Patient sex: M
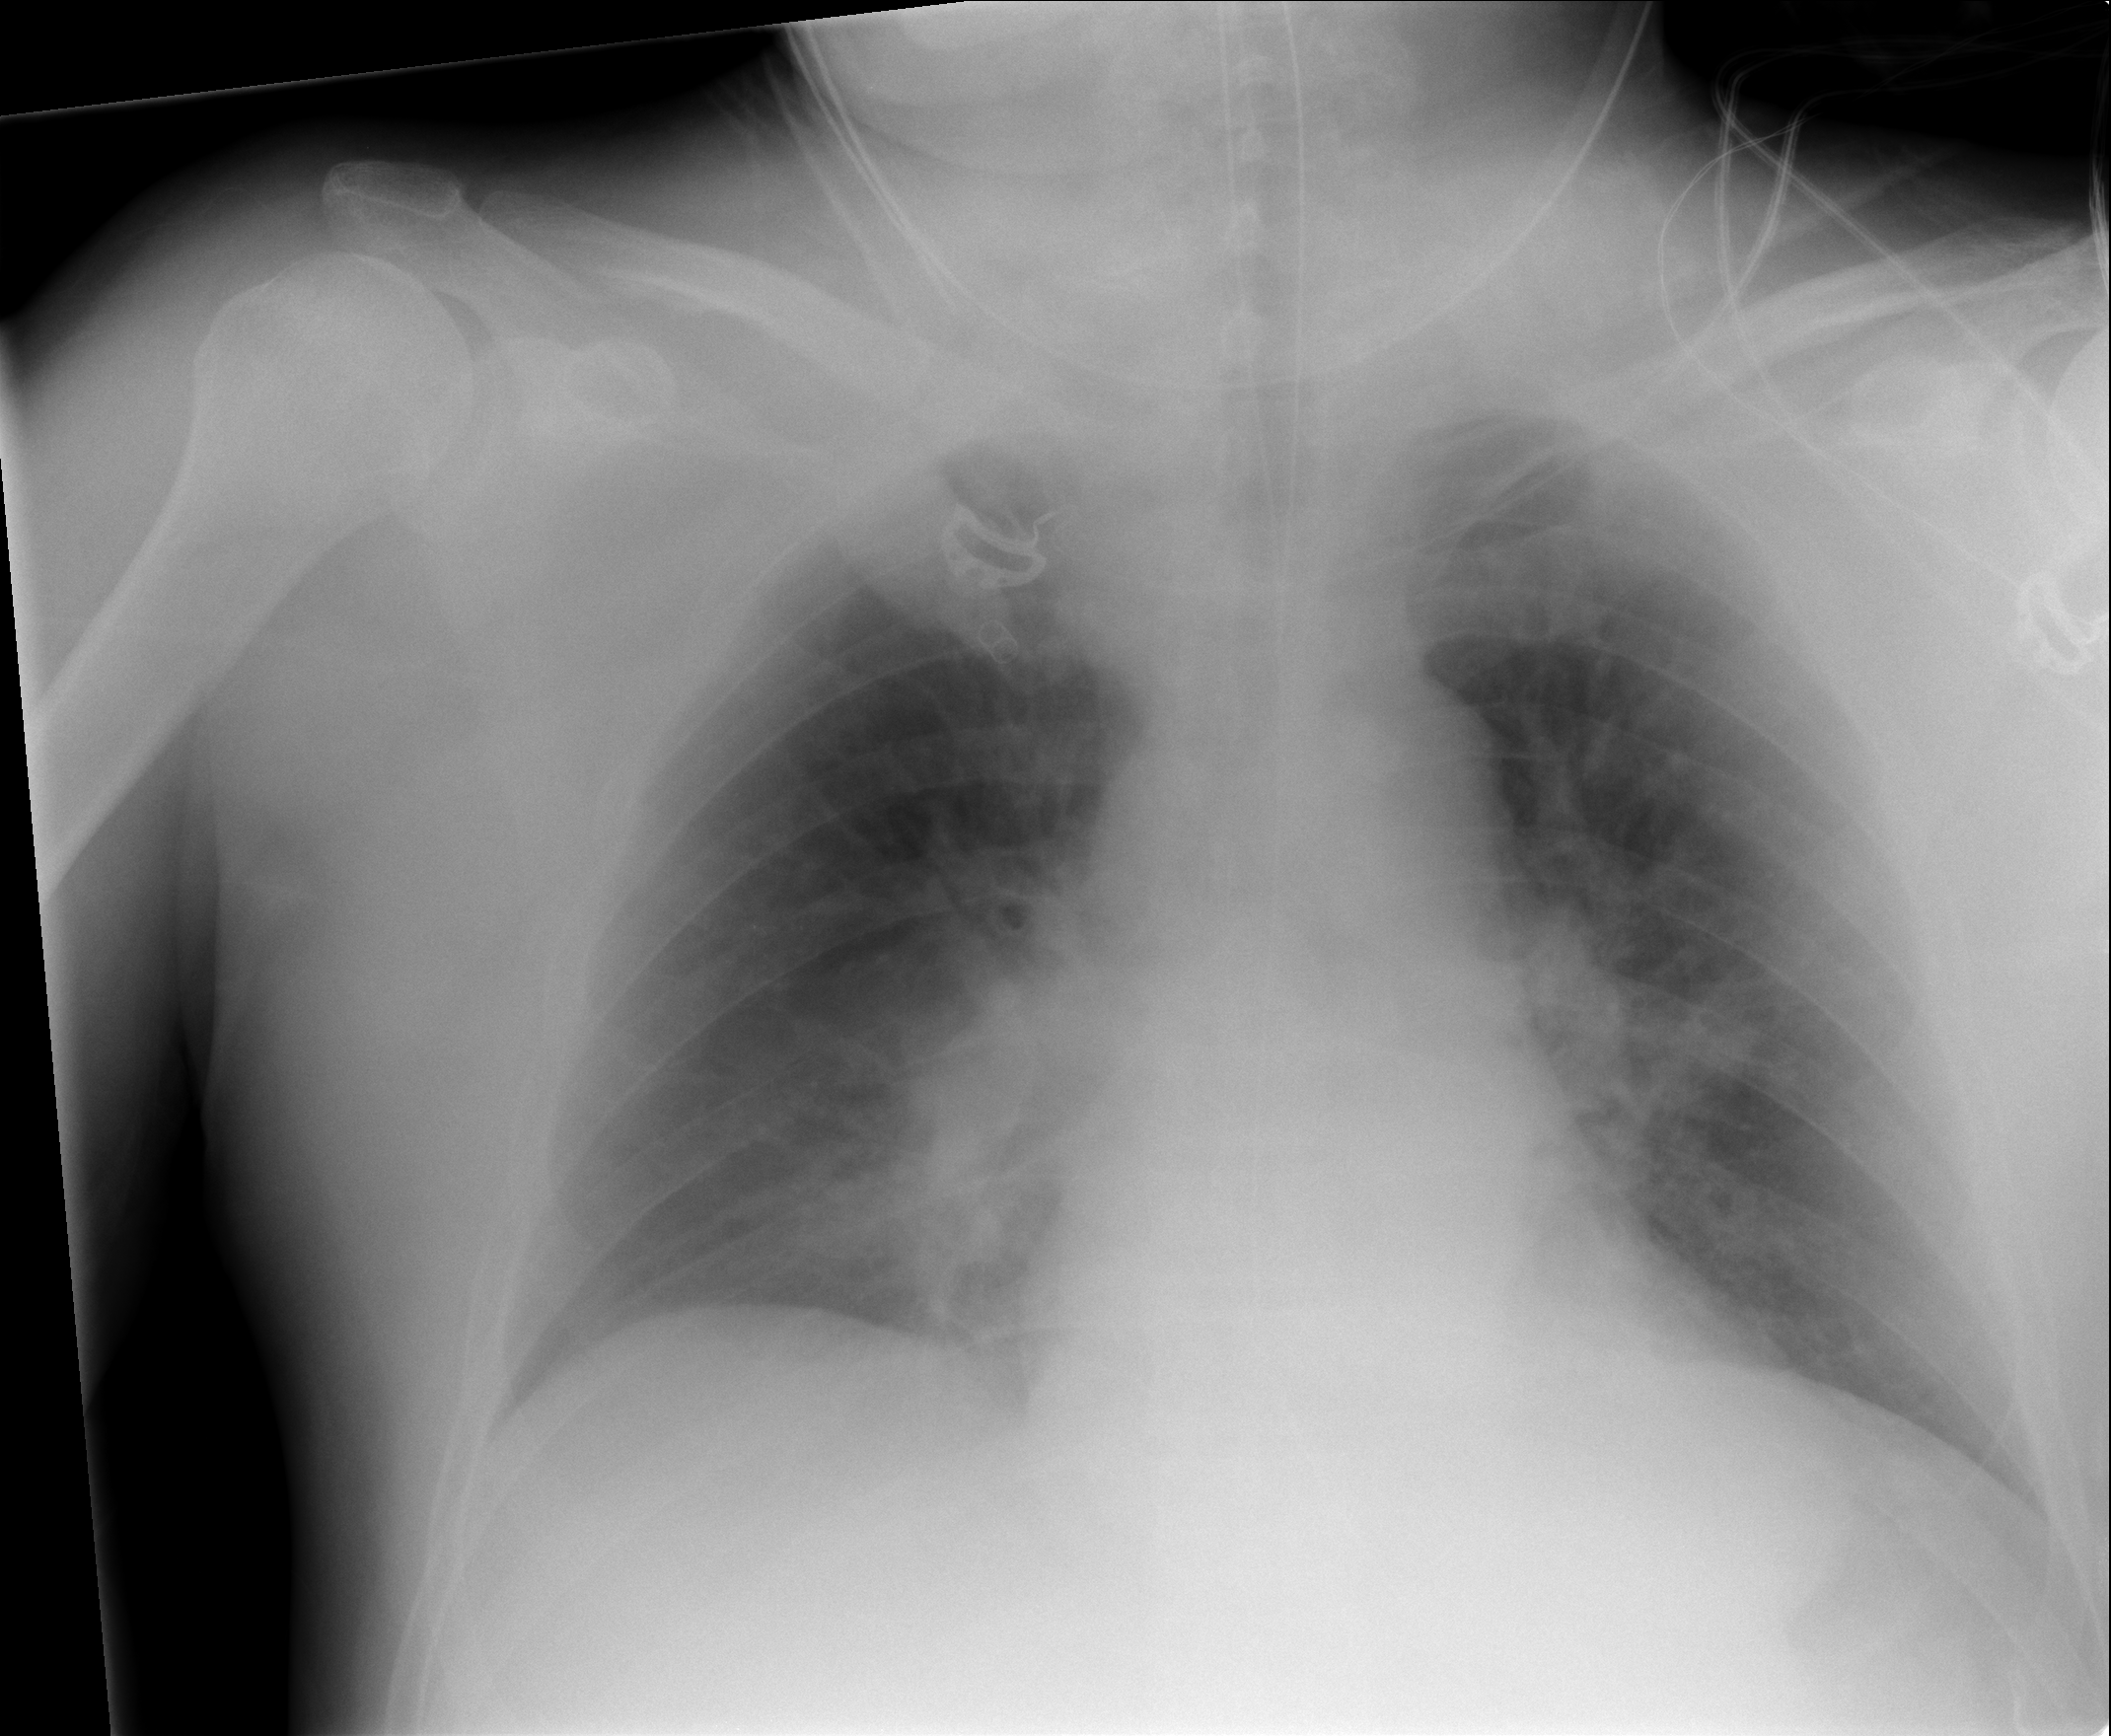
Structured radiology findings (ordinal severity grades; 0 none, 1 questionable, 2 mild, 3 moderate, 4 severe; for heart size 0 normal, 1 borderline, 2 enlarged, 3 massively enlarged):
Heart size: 0
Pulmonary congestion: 1
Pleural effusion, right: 0
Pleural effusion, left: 0
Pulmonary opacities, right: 0
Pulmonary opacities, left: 2
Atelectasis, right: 0
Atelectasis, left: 0